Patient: sex M, age 61
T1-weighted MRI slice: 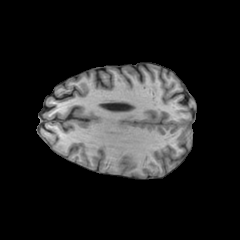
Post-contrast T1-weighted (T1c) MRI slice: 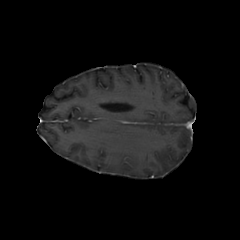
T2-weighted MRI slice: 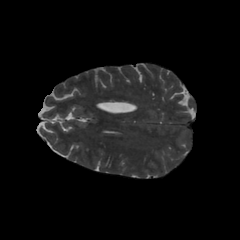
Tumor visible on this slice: no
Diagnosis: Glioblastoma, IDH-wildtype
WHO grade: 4